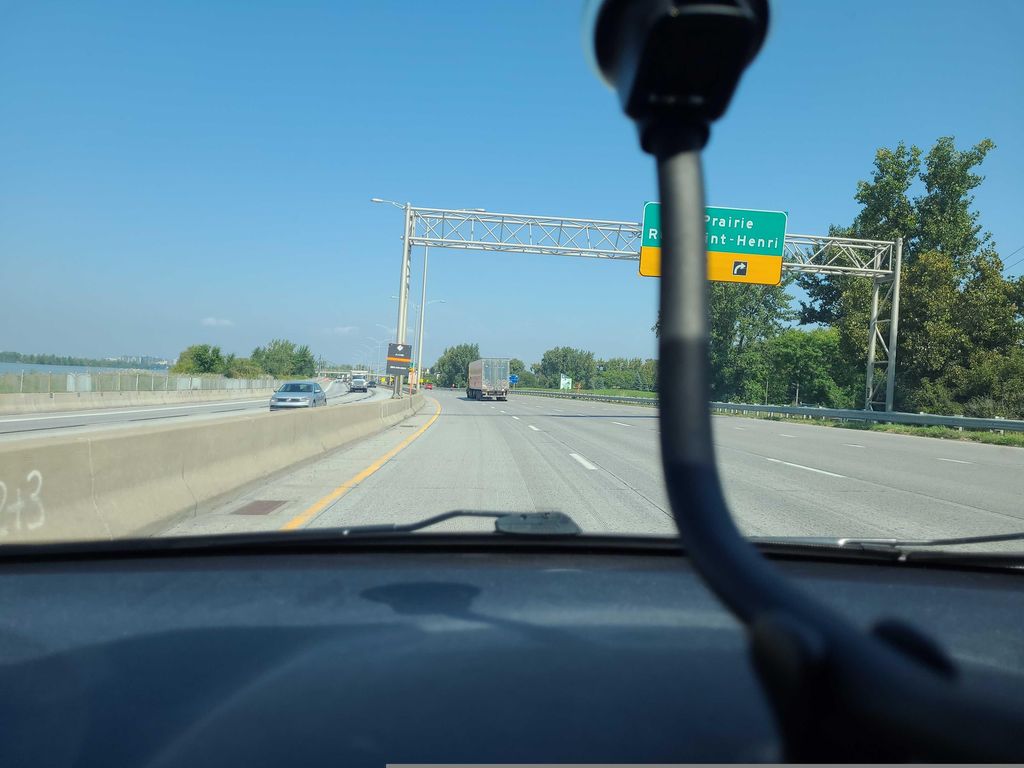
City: montreal